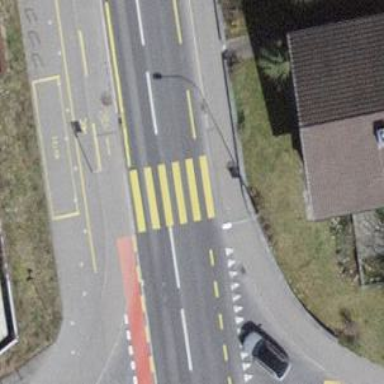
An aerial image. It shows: Secondary road with designated cycle lane on the left side.